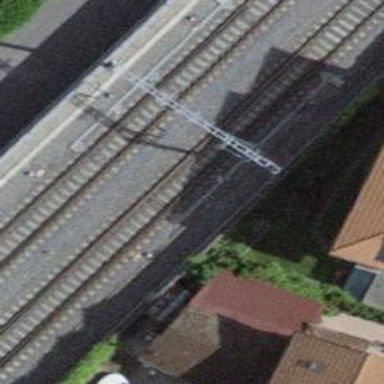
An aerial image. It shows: Railway track with contact lines for electrification.